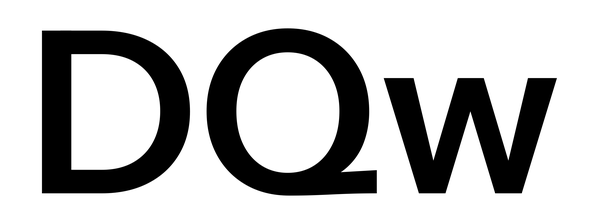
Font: InstrumentSans_SemiBold